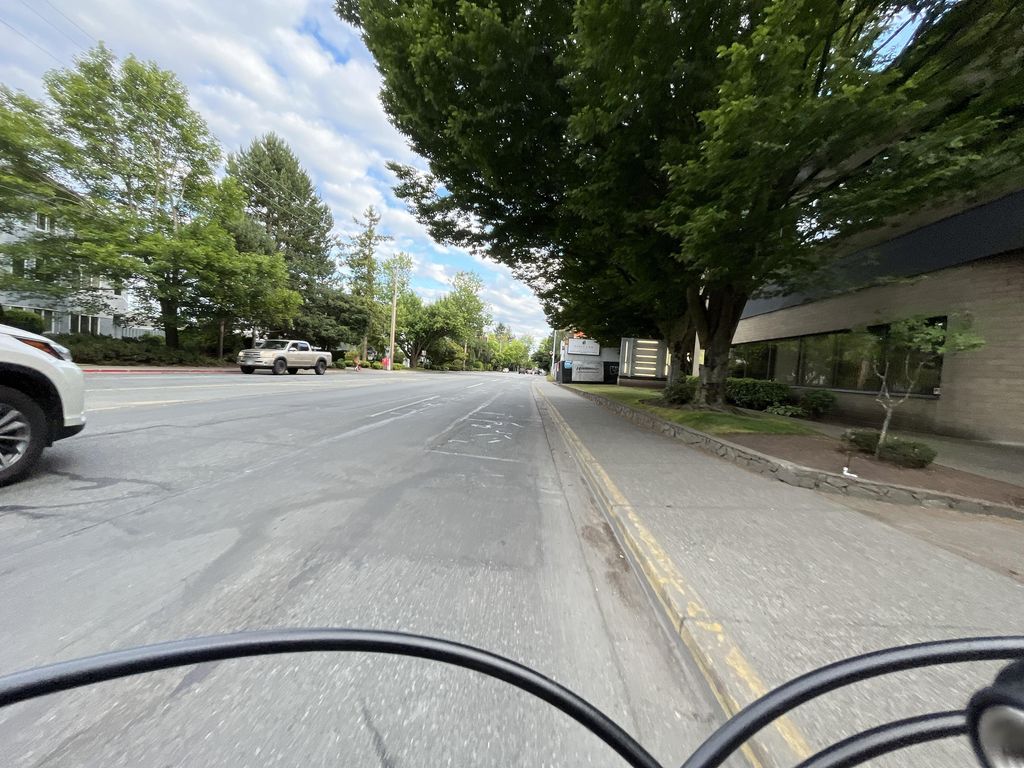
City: victoria